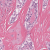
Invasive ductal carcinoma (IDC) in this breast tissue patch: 1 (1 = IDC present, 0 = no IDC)